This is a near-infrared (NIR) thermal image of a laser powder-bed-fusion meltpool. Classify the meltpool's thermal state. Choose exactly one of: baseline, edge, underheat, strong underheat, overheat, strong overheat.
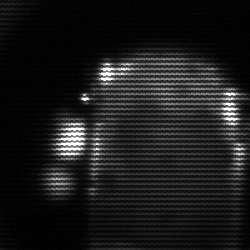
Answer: baseline